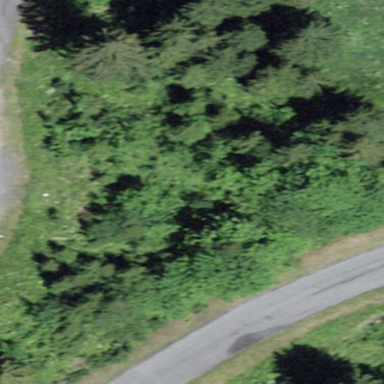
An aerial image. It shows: Forest area.